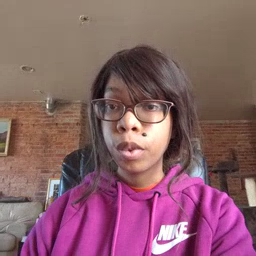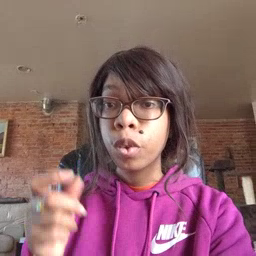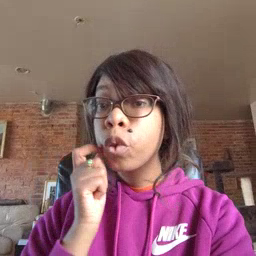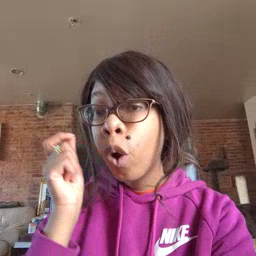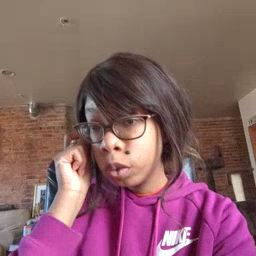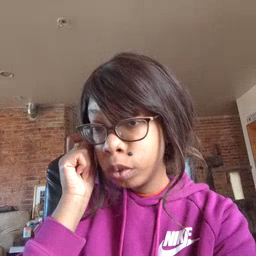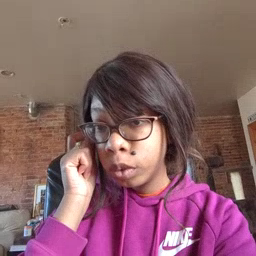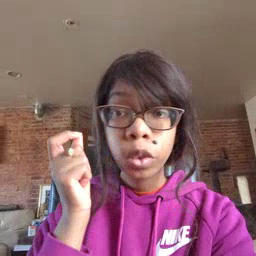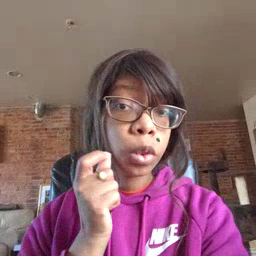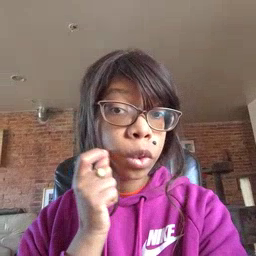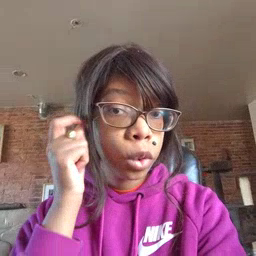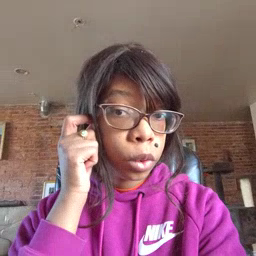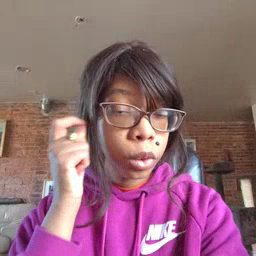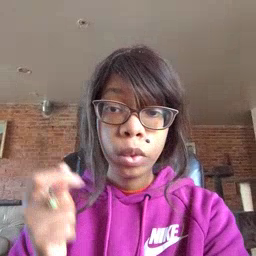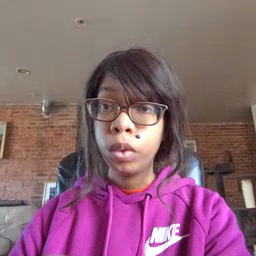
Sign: store